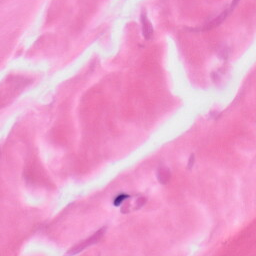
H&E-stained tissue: Skin